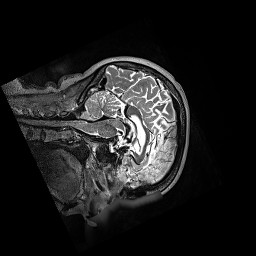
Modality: T2w
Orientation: sagittal
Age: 81
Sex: male